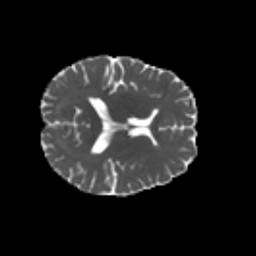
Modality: MD
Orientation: axial
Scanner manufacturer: siemens
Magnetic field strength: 3 T
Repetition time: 4.16 s
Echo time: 0.0806 s